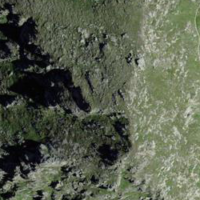
EUNIS habitat code: 31
Species observed at this site:
Crepis aurea
Sempervivum montanum